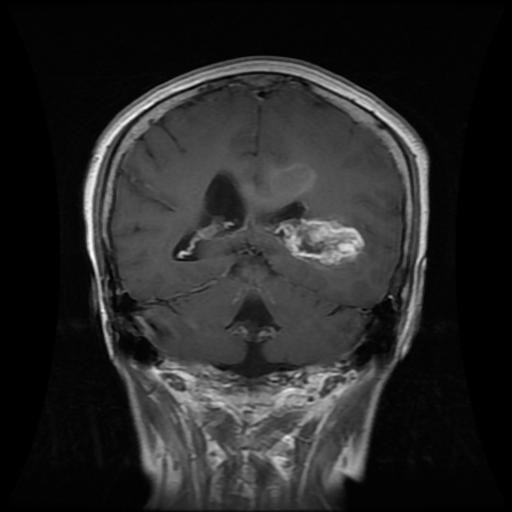
Label: glioma